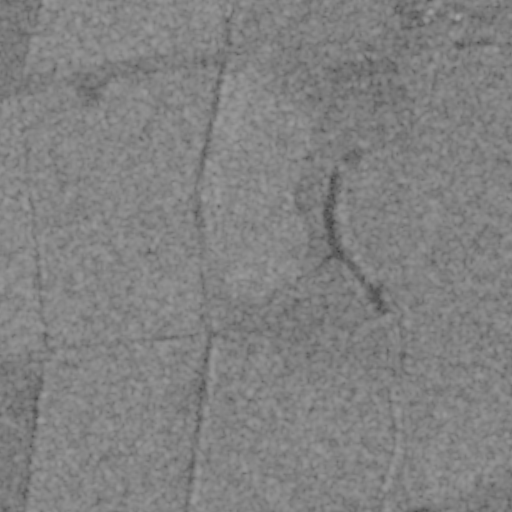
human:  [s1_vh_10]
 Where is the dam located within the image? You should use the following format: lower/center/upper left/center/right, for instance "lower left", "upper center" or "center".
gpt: The dam is located in the upper center of the image.
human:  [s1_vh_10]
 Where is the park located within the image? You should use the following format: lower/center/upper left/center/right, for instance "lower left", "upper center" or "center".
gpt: The park is located in the upper right of the image.
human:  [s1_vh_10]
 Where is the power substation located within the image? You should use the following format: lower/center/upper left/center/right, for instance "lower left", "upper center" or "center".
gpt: The power substation is located in the upper right of the image.
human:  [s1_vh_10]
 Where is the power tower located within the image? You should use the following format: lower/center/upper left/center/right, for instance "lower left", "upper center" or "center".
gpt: There is no power tower in the image.

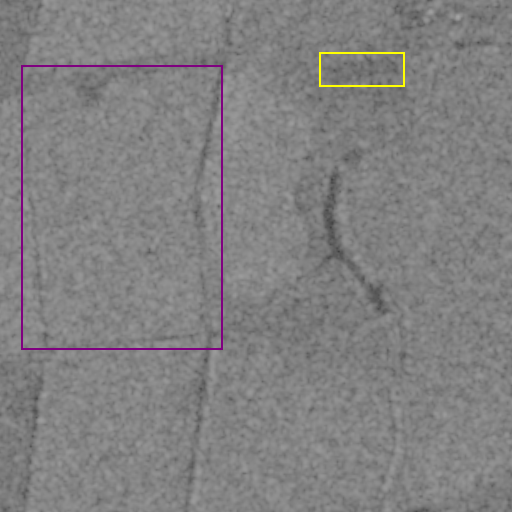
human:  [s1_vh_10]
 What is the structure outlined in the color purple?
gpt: The structure outlined in purple is a crop field.
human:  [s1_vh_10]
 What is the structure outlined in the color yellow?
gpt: The structure outlined in yellow is a park.
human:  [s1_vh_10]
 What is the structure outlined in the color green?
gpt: There is no green outline.